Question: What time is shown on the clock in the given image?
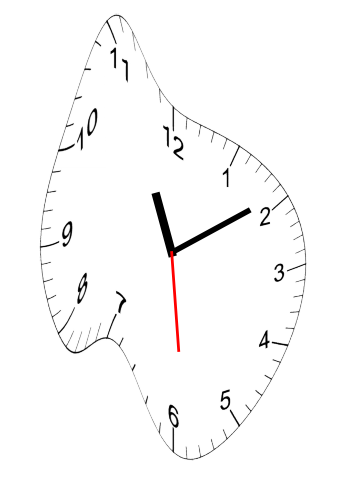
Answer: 11:09:29